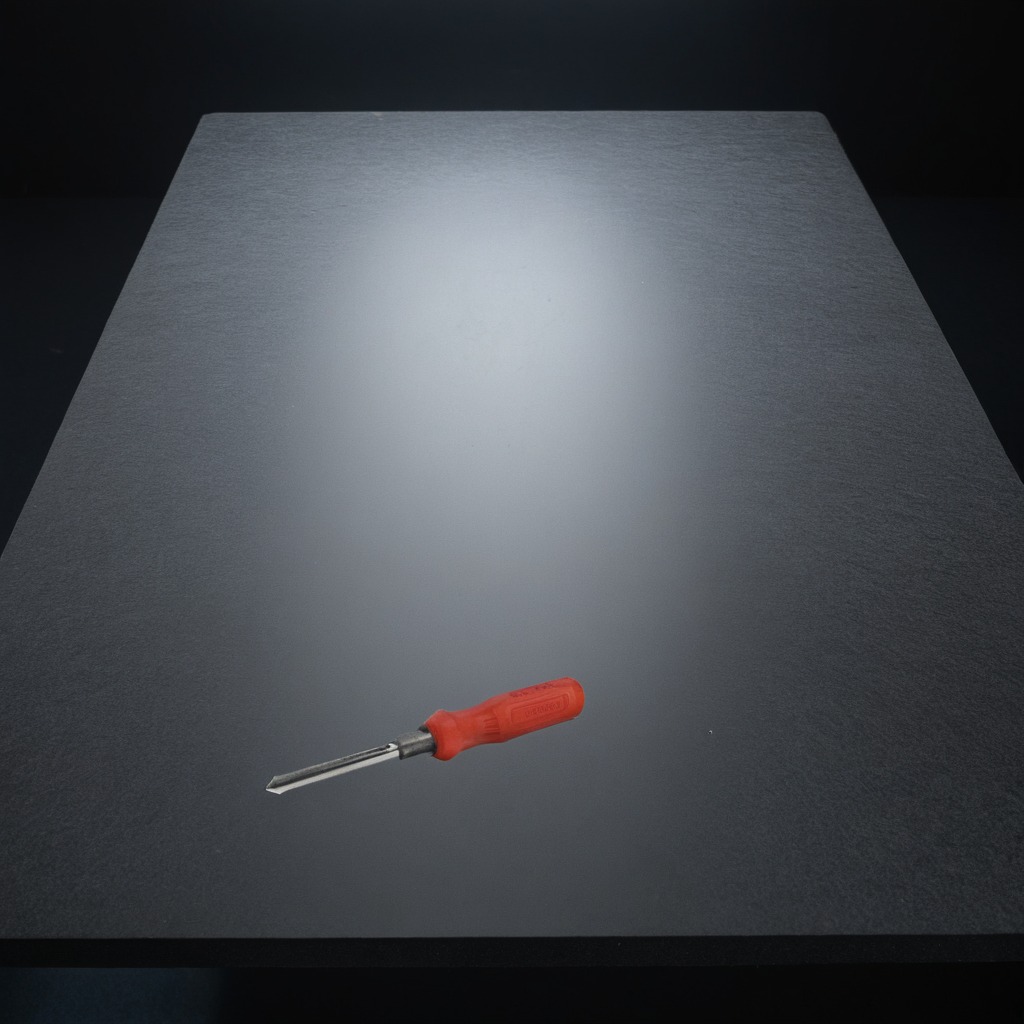
A screwdriver lies on the clean granite table inside a workshop at night dim ambient light soft shadows worn but